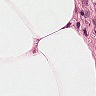
Metastatic tissue present: no